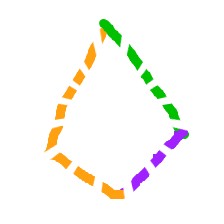
Shape: kite